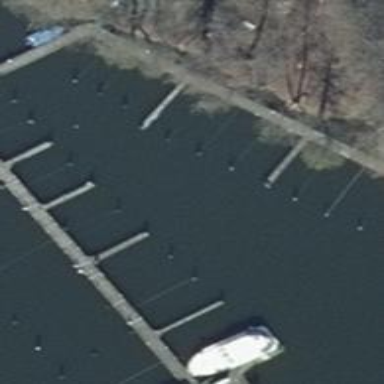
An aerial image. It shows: Man-made pier.